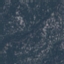
Label: HerbaceousVegetation